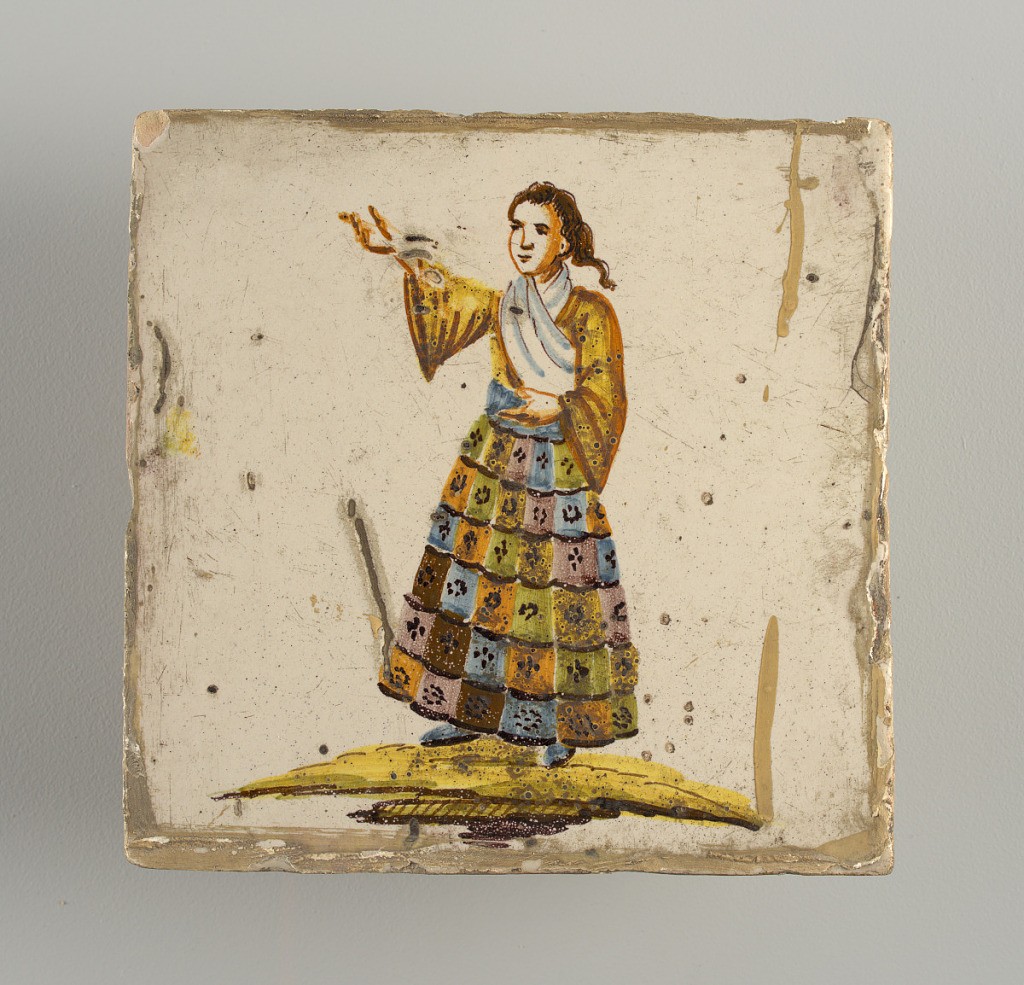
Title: Tile
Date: late 18th–early 19th century
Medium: Earthenware, glazed and high fire decoration
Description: Standing woman, right arm raised and pointing to upper corner; dressed in multi-colored checkered skirt, yellow shirt and white shawl. Chinoiserie type decoration.